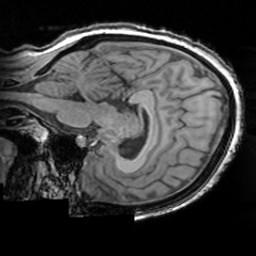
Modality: T1w
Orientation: sagittal
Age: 33
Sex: female
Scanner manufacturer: siemens
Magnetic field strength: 3 T
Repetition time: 1.63 s
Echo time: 0.00311 s